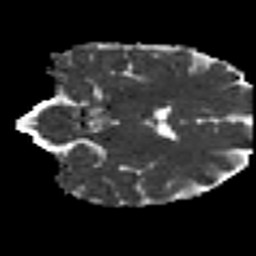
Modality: MD
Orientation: coronal
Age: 45
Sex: female
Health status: ill
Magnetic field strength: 3 T
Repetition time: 8.4 s
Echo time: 0.0926 s